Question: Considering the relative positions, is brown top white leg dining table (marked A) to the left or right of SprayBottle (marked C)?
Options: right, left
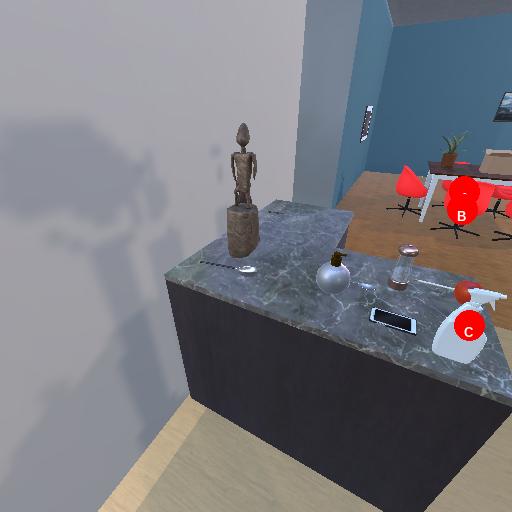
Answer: right